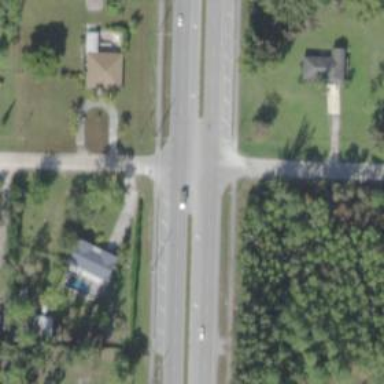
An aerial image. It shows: Road with stop sign.